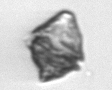
Label: Kryptoperidinium_triquetrum